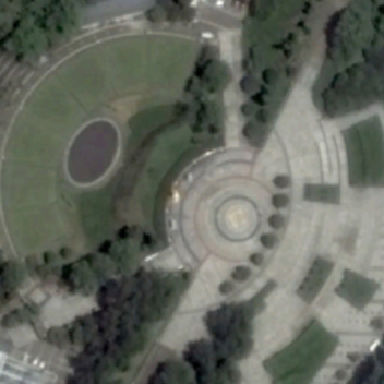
Large square center fan .